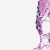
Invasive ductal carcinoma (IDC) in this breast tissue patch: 0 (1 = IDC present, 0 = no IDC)